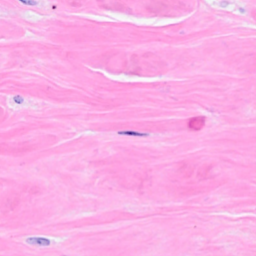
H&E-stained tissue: Breast